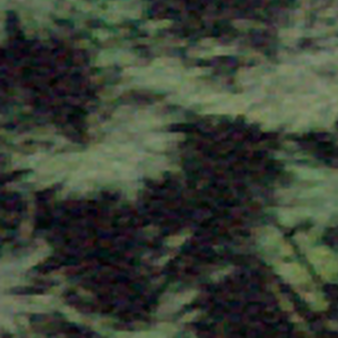
Label: other